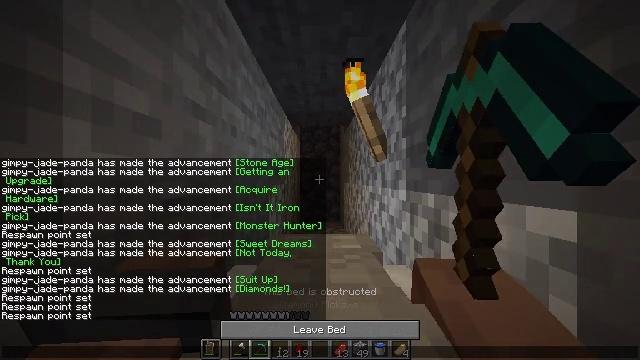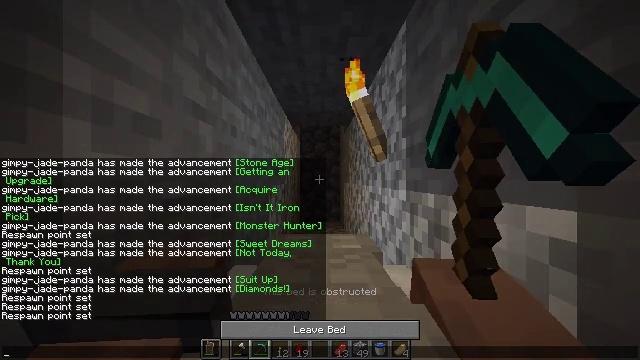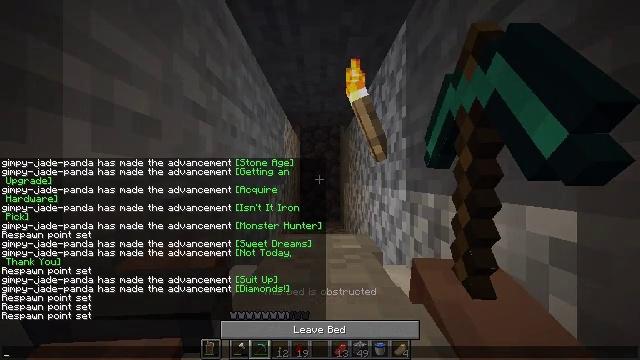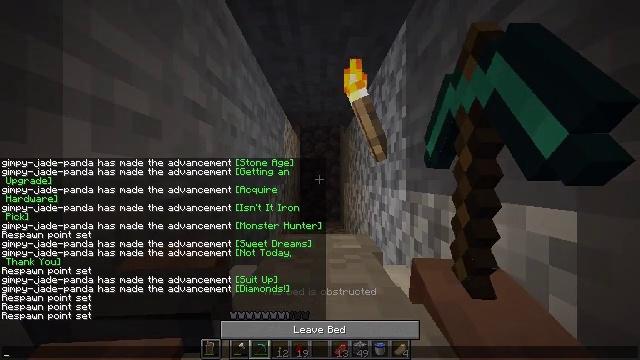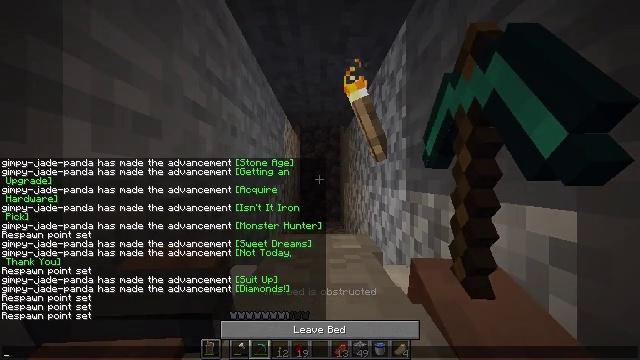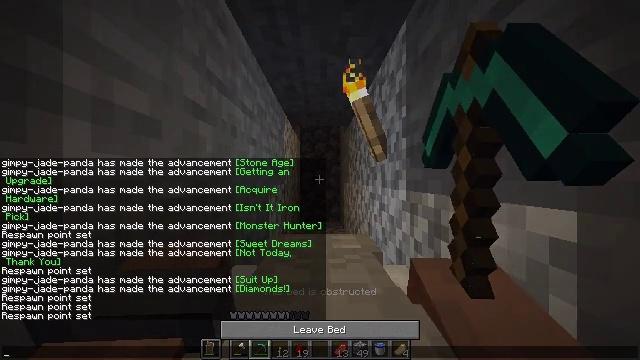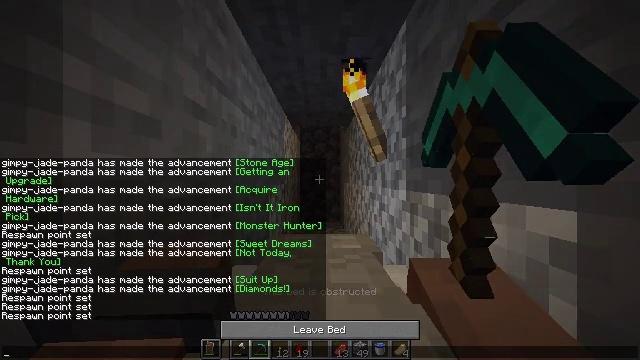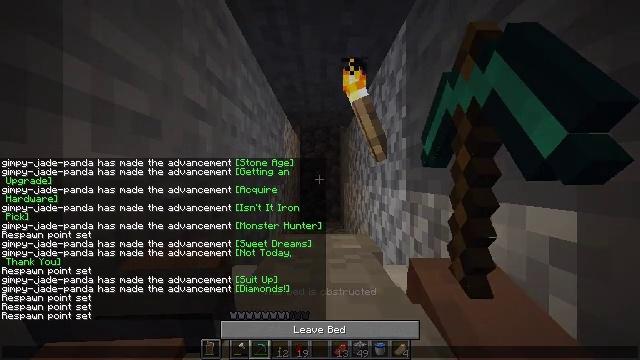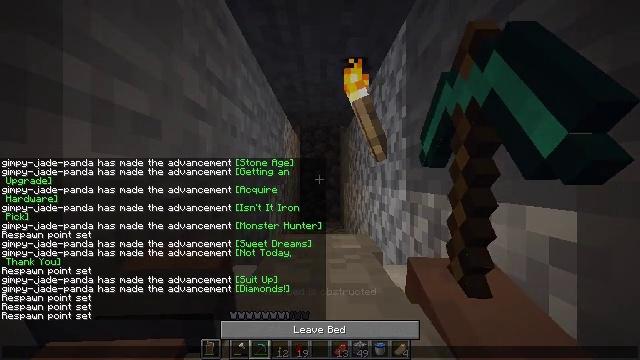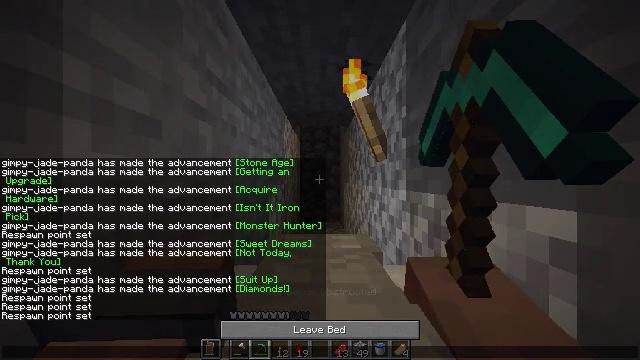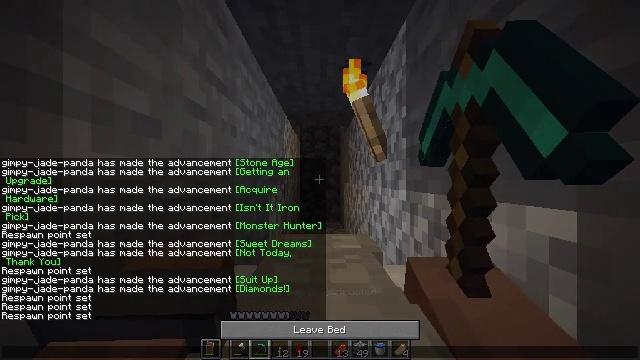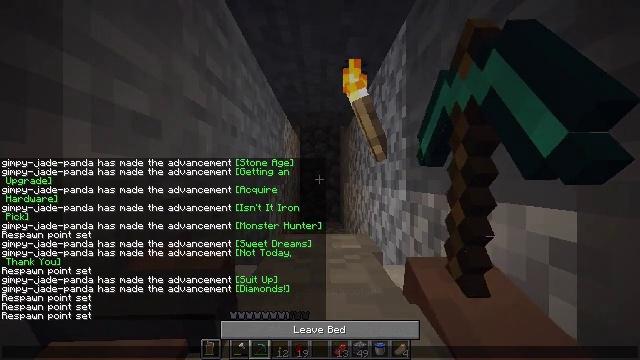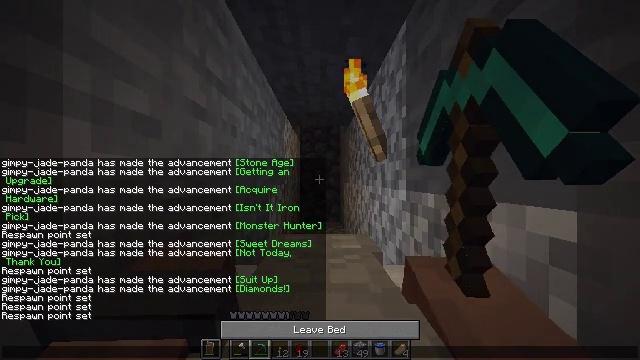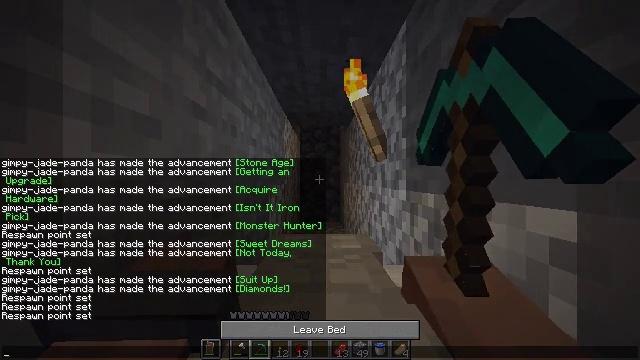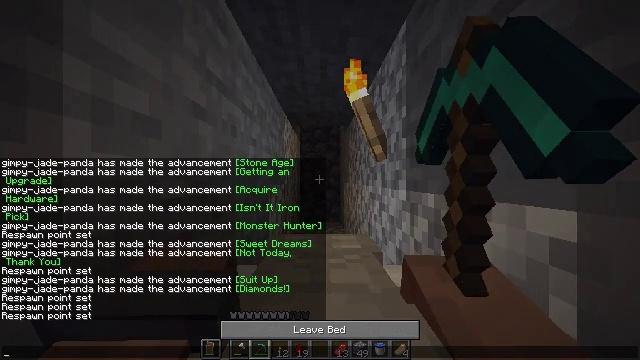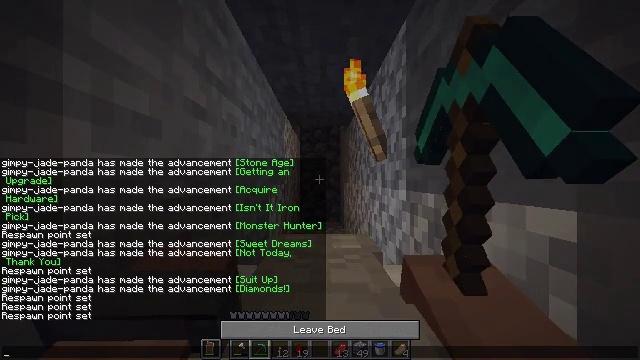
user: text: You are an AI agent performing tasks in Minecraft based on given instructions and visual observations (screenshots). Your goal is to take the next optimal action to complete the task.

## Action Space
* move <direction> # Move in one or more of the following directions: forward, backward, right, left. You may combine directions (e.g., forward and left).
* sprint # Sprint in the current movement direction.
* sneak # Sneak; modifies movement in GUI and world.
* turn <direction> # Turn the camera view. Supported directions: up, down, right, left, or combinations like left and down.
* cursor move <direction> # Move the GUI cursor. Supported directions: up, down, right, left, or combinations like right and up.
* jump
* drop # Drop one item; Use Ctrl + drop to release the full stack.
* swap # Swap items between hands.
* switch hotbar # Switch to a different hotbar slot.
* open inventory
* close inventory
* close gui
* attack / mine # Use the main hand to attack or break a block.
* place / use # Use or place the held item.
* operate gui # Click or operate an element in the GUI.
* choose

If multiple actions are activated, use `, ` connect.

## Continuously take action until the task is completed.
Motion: motion action
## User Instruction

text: Attack the white bed to collect it.
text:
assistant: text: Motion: no_op
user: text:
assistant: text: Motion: no_op
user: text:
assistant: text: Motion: no_op
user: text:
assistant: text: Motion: no_op
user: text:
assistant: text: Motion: no_op
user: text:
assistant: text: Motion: no_op
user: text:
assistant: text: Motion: no_op
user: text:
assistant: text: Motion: no_op
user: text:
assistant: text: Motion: no_op
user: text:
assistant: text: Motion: no_op
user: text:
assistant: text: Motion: no_op
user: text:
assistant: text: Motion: no_op
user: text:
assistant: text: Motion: no_op
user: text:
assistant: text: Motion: no_op
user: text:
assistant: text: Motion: no_op
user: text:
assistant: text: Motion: no_op
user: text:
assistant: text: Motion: no_op
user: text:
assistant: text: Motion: no_op
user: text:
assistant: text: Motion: no_op
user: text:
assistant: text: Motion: no_op
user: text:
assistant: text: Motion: no_op
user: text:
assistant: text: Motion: no_op
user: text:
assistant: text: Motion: no_op
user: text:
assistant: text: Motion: no_op
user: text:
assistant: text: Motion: no_op
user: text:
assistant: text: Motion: no_op
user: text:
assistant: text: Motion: no_op
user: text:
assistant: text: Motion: no_op
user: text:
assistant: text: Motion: no_op
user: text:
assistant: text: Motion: no_op